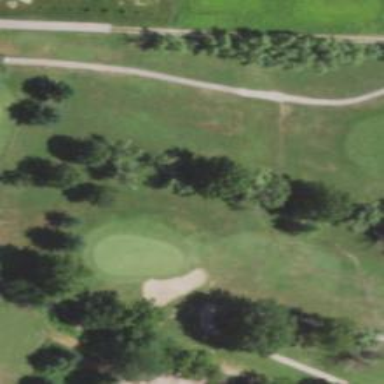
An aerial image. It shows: Golf hole.